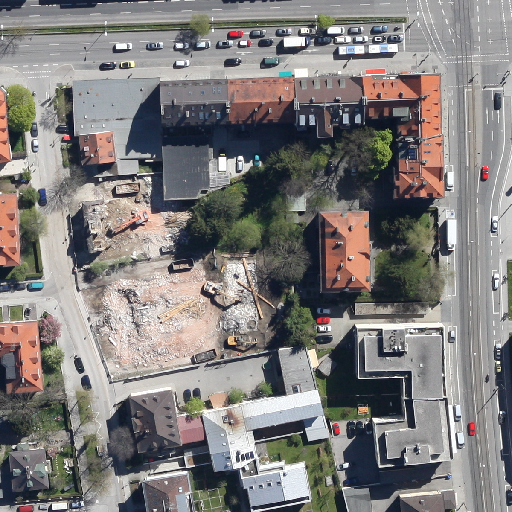
Referring expression: bikeway